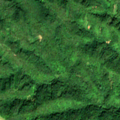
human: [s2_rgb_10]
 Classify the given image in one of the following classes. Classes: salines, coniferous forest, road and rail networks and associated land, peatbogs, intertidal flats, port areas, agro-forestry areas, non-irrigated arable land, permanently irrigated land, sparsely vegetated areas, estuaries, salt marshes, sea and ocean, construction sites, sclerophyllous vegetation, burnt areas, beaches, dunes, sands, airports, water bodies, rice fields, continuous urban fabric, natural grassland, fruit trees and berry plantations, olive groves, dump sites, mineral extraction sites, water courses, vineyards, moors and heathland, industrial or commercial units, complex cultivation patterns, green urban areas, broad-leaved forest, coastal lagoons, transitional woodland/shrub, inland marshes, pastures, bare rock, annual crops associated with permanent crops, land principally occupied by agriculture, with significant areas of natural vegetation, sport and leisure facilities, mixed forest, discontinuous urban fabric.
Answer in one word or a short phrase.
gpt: non-irrigated arable land, broad-leaved forest